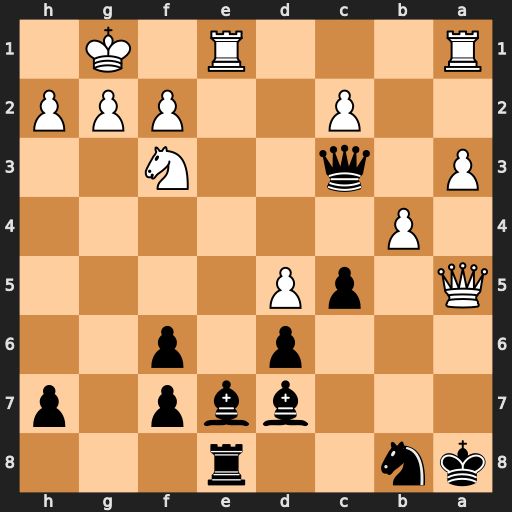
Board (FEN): kn2r3/3bbp1p/3p1p2/Q1pP4/1P6/P1q2N2/2P2PPP/R3R1K1
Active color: b
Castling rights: -
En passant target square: -
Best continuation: Kb7 Rab1 c4